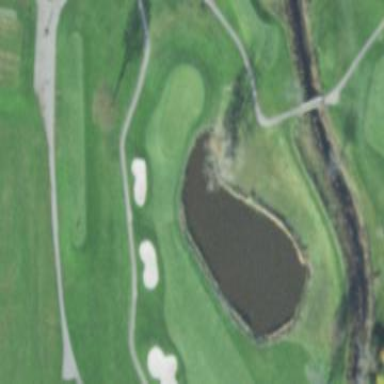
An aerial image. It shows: Water hazard in golf course. The hazard is natural water feature.